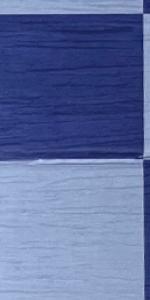
Label: Empty